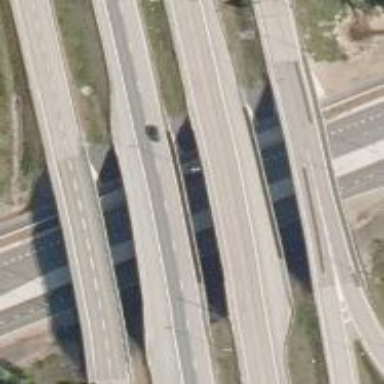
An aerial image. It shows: Asphalt bridge over motorway.